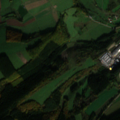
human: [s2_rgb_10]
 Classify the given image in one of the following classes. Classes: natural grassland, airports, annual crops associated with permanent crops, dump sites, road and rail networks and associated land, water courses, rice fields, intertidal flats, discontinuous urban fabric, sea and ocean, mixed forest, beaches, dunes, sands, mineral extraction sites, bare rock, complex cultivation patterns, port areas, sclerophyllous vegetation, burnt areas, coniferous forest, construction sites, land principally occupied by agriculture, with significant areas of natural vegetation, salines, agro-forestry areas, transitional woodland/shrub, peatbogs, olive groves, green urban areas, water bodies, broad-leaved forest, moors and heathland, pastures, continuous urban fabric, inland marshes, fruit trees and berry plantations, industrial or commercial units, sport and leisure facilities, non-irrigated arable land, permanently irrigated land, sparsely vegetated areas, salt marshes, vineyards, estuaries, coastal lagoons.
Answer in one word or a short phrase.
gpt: industrial or commercial units, complex cultivation patterns, land principally occupied by agriculture, with significant areas of natural vegetation, coniferous forest, mixed forest